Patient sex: M
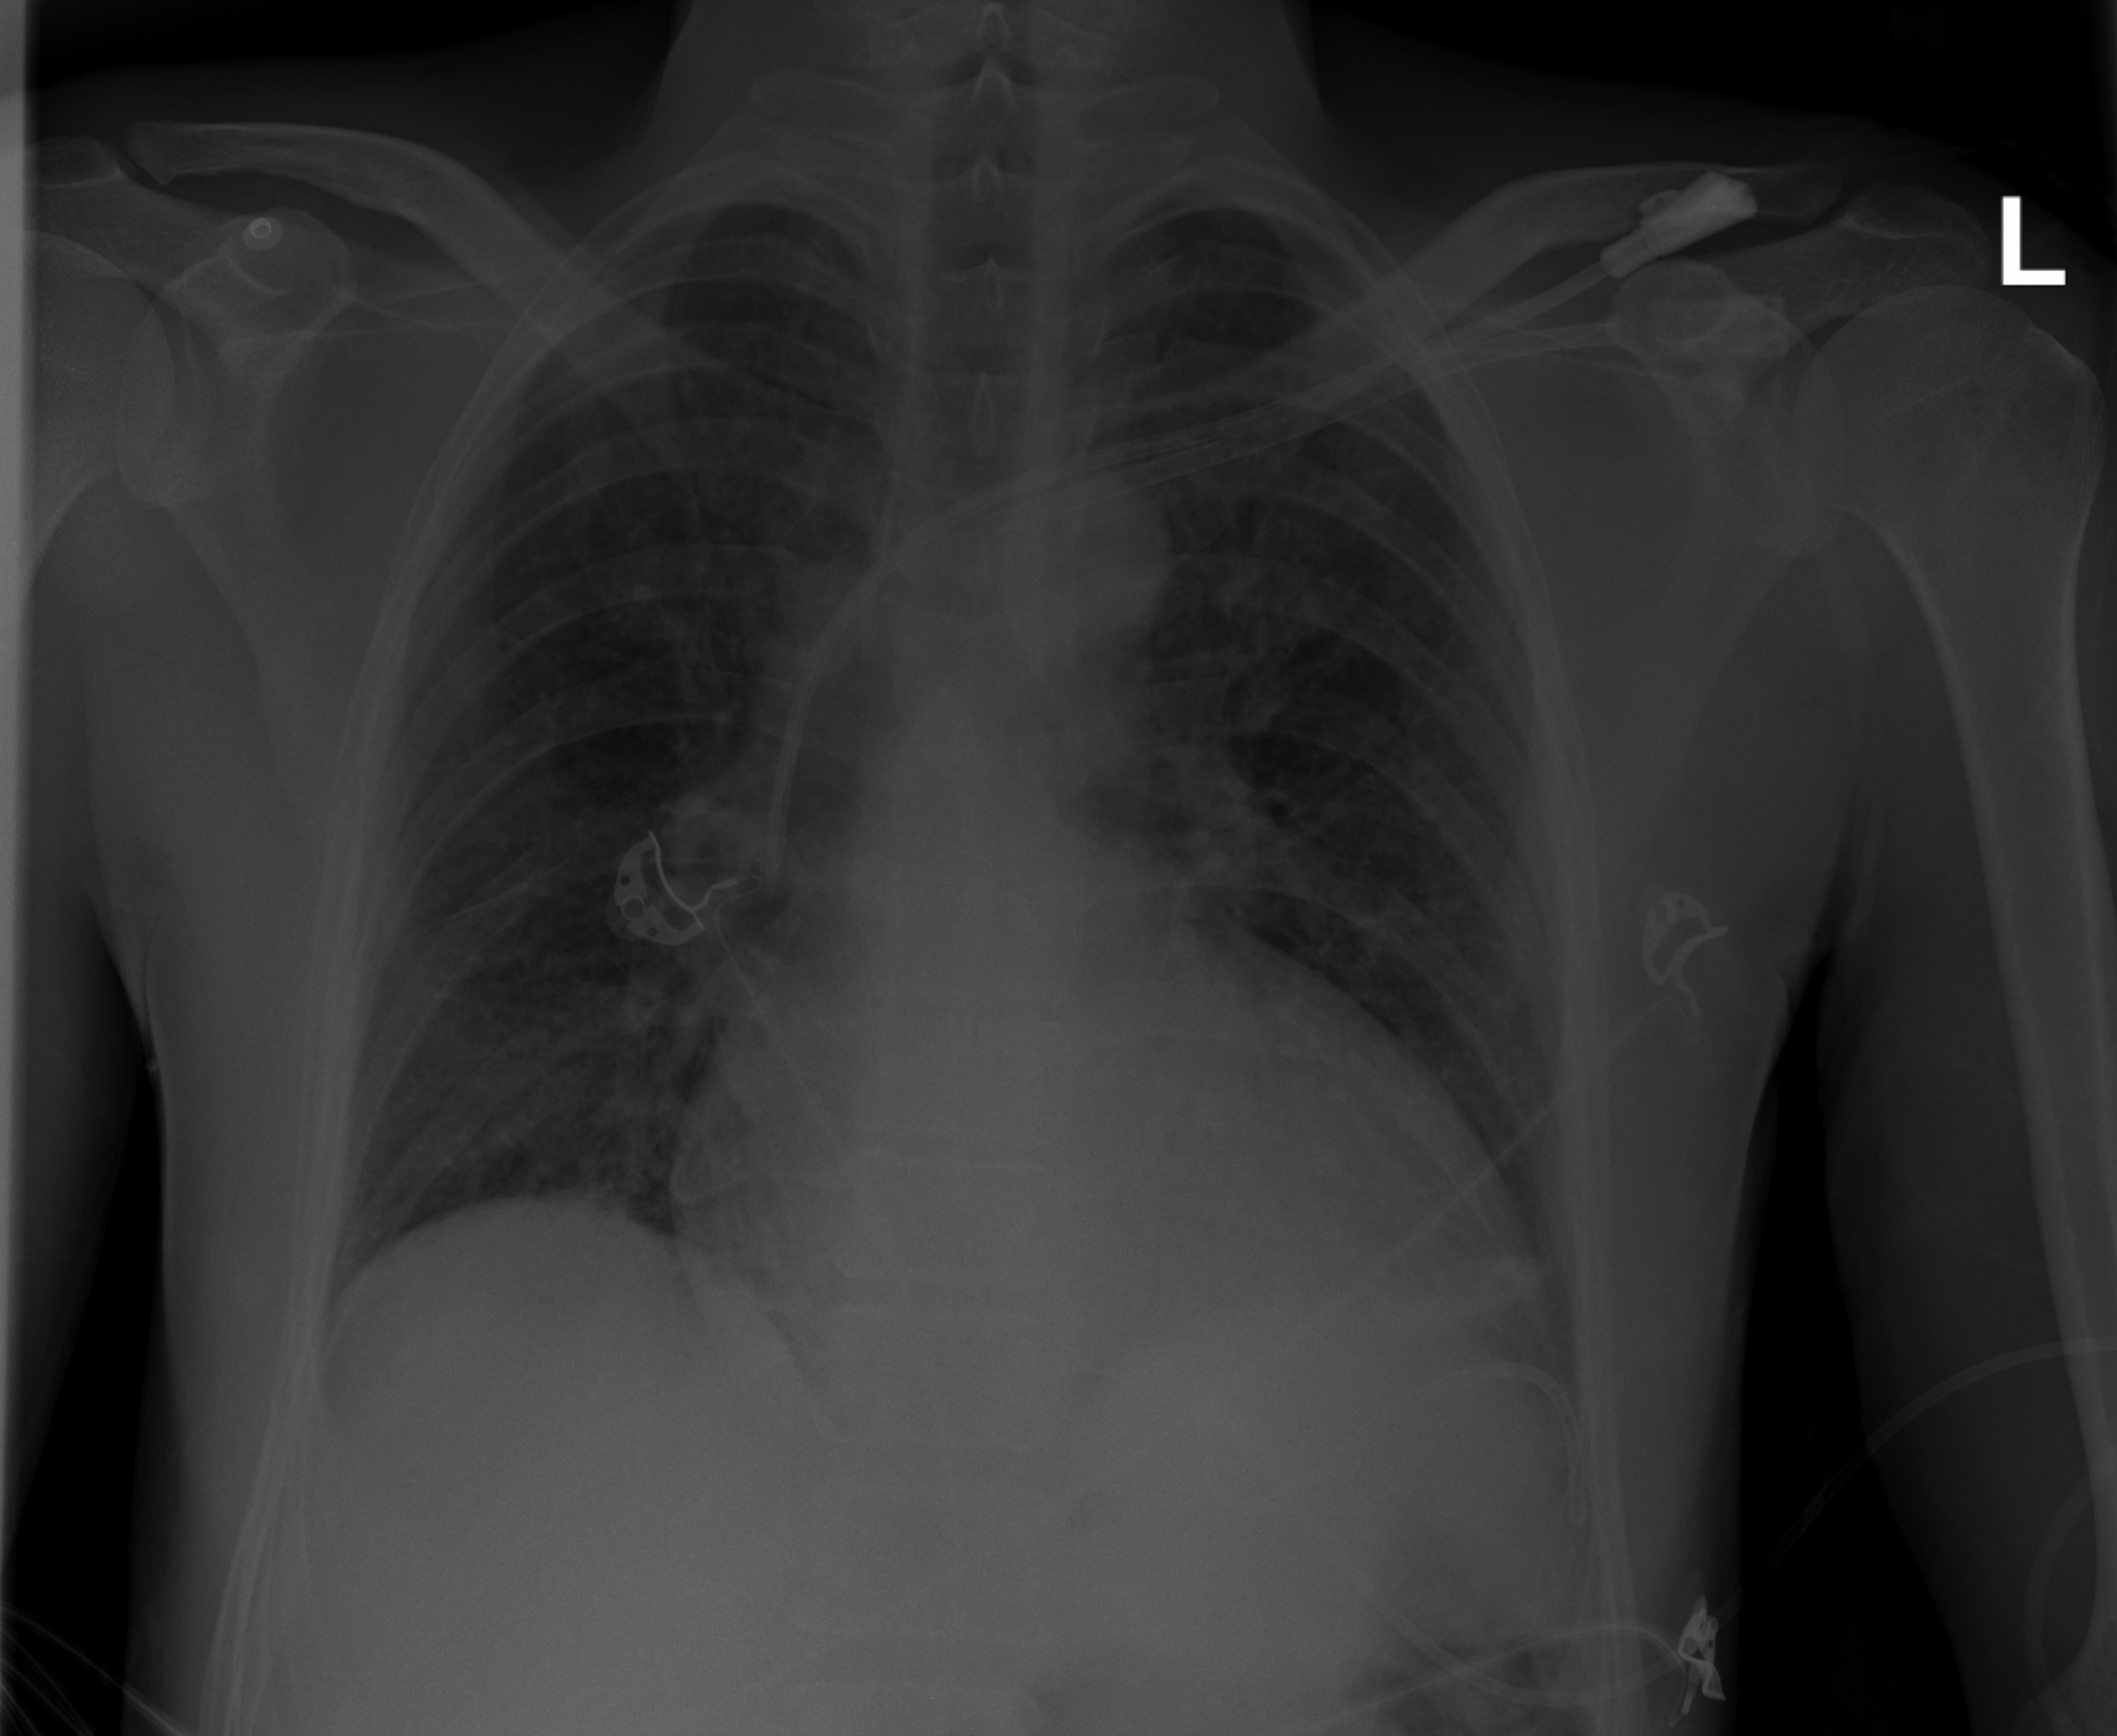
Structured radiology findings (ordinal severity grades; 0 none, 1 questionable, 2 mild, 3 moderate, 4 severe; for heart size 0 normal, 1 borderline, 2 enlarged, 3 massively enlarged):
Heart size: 2
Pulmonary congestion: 0
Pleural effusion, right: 0
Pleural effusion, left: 2
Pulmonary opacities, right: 2
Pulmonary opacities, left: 0
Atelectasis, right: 2
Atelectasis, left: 2